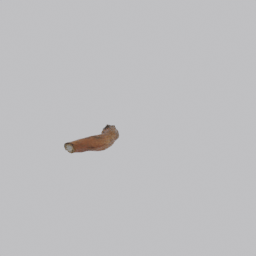
Label: nature